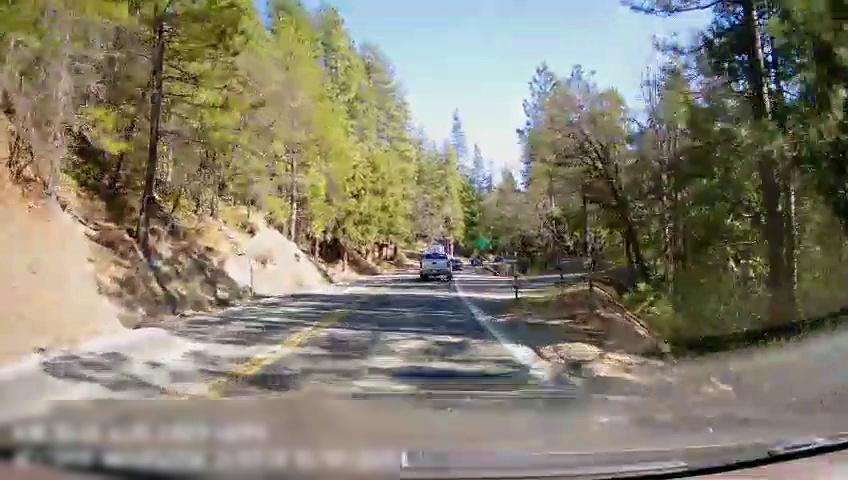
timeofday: Day
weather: Sunny
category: Drivable Space
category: Vehicles | Truck
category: Vehicles | Car
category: Vehicles | Car
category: Vehicles | Truck
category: Lanes | Opposite Lane
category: Lanes | Opposite Lane
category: Lanes | Current Lane
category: Lanes | Current Lane
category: Traffic | Signs